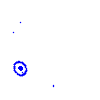
Particle: electron